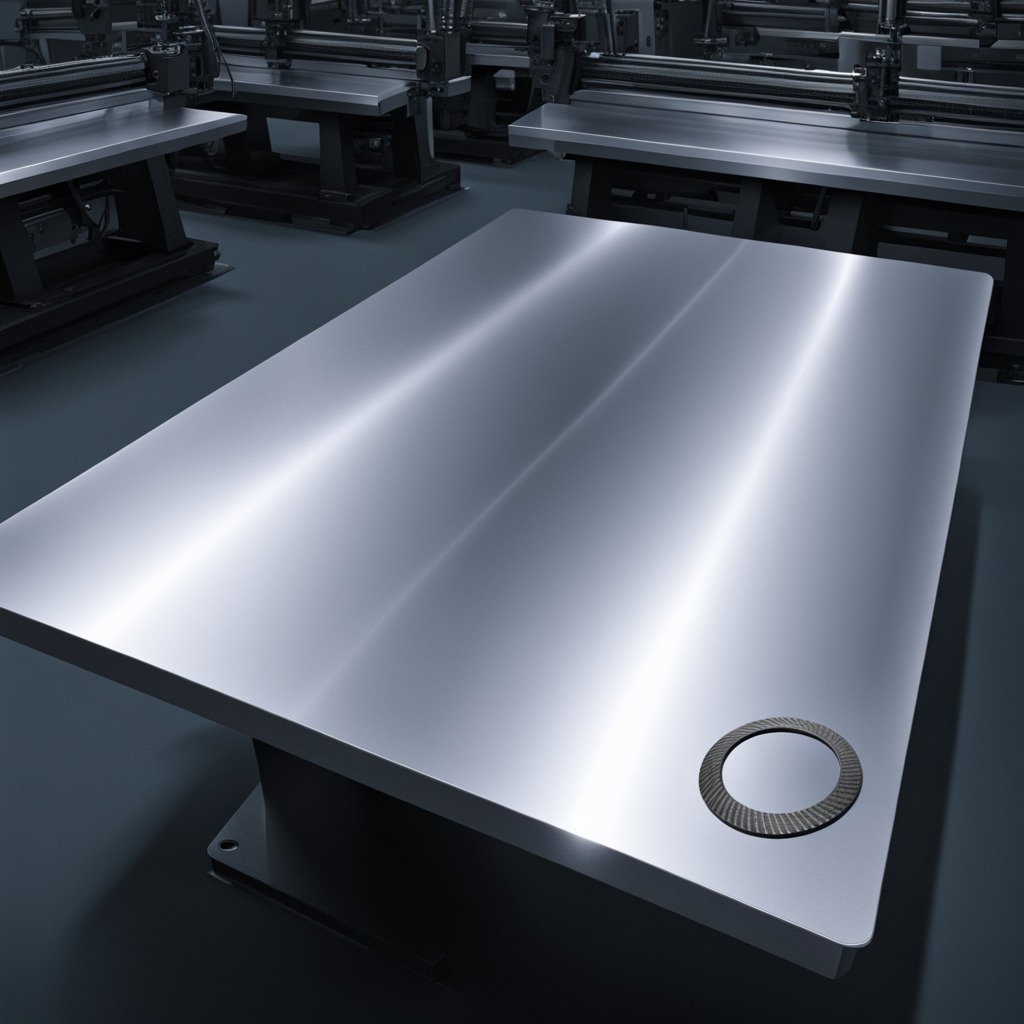
A flat metal washer lies on a clean empty table in the evening.